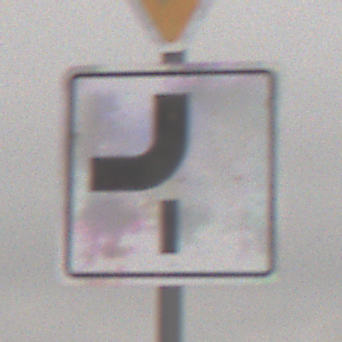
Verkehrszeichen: VerlaufVorfahrtsstrasse7
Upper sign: VorfahrtGewaehren
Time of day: Midday
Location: Outdoor (Nature)
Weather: Overcast
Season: Winter
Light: Natural